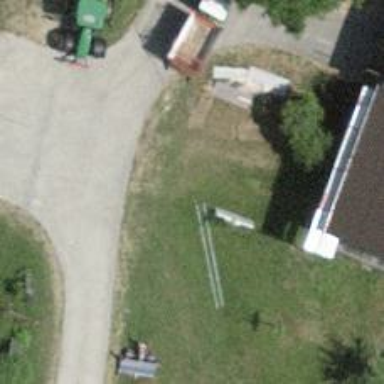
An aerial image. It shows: Farm.